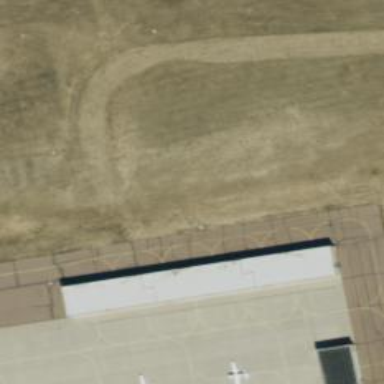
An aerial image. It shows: Image of taxiway at airport.